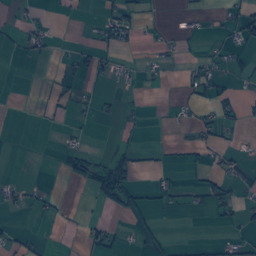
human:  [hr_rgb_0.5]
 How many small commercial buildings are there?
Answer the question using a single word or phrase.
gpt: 2

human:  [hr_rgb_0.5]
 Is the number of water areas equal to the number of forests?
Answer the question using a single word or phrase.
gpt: no

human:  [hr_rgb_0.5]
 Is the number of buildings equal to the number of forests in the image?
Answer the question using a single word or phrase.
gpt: no

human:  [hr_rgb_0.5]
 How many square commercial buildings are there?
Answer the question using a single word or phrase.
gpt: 0

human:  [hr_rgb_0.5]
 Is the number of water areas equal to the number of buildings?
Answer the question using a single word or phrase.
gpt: no

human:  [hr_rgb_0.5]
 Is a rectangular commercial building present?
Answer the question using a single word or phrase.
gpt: no

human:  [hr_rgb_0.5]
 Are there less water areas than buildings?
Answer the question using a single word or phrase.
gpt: yes

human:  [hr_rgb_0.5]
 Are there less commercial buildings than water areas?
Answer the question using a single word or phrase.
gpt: yes

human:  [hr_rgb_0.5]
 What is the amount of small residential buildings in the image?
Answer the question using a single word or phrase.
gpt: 331

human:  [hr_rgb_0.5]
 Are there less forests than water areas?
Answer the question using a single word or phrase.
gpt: no

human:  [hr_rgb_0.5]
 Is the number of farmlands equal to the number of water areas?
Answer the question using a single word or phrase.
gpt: no

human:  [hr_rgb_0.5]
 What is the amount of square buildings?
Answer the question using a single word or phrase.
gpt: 5

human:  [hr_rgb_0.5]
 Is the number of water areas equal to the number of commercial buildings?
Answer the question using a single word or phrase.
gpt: no

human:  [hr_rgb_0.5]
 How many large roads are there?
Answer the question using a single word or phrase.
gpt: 0

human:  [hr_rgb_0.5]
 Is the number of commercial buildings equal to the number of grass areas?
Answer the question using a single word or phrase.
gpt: no

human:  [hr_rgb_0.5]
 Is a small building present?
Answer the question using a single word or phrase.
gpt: yes

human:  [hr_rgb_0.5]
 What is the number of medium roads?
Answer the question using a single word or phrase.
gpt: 0

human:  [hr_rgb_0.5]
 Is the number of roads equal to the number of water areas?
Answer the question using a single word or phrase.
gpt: no

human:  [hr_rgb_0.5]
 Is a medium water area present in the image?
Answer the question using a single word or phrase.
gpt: no

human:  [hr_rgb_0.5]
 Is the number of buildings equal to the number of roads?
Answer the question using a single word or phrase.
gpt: no

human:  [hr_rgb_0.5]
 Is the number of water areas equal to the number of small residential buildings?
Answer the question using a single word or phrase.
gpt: no

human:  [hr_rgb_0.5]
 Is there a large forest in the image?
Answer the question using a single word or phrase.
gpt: yes

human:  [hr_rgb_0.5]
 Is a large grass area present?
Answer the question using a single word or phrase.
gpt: yes

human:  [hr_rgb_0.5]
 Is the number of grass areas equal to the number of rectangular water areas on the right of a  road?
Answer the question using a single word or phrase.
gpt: no

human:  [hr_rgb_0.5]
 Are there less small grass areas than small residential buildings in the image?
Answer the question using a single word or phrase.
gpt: yes

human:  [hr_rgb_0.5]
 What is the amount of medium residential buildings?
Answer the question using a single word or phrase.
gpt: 10

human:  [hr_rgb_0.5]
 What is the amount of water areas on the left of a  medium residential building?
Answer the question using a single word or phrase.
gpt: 15

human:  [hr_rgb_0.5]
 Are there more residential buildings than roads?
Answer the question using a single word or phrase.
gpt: yes

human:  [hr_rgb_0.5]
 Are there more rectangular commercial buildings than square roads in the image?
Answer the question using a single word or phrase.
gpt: no

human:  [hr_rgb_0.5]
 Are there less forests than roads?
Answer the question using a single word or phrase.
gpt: no

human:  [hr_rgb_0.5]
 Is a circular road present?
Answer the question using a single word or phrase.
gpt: no

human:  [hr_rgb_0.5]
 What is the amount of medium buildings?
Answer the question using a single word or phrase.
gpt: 10

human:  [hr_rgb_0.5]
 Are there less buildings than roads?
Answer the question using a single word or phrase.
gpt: no

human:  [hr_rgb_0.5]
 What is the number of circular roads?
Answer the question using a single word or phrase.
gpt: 0

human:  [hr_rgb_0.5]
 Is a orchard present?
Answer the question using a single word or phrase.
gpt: yes

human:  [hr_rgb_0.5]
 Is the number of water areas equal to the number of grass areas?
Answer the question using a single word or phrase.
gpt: no